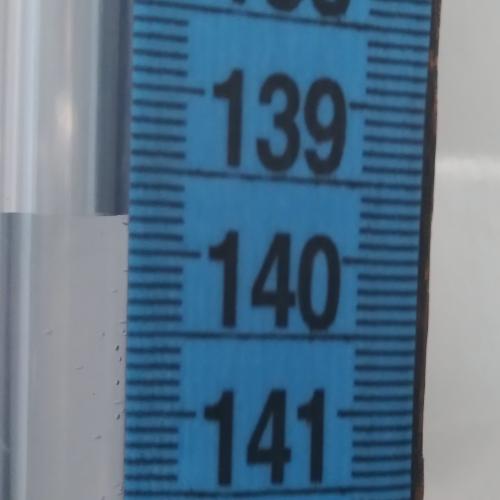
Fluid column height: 139.8 cm